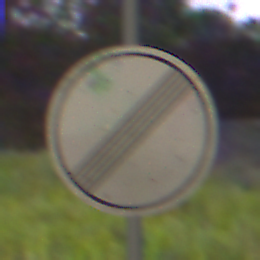
Verkehrszeichen: EndeSaemtlicherBegrenzungen
Umgebung: Outdoor, Suburban
Tageszeit: Night
Wetter: PartlyCloudy
Licht: Artificial
Jahreszeit: NotSpecified
Kontrast: HighContrast